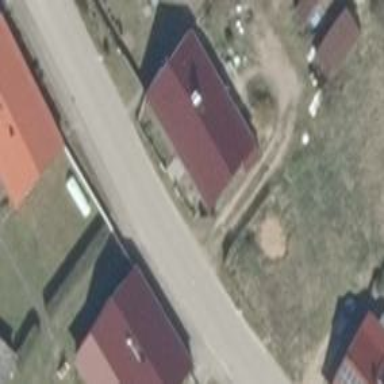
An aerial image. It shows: Building with gabled roof.